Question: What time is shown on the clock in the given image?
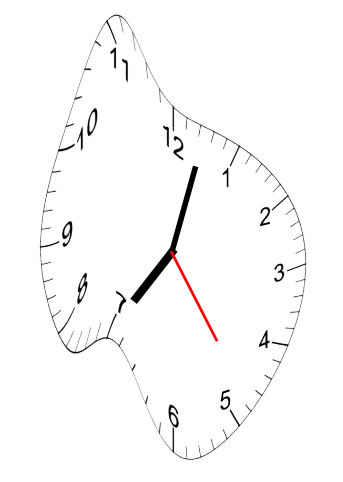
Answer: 07:02:24